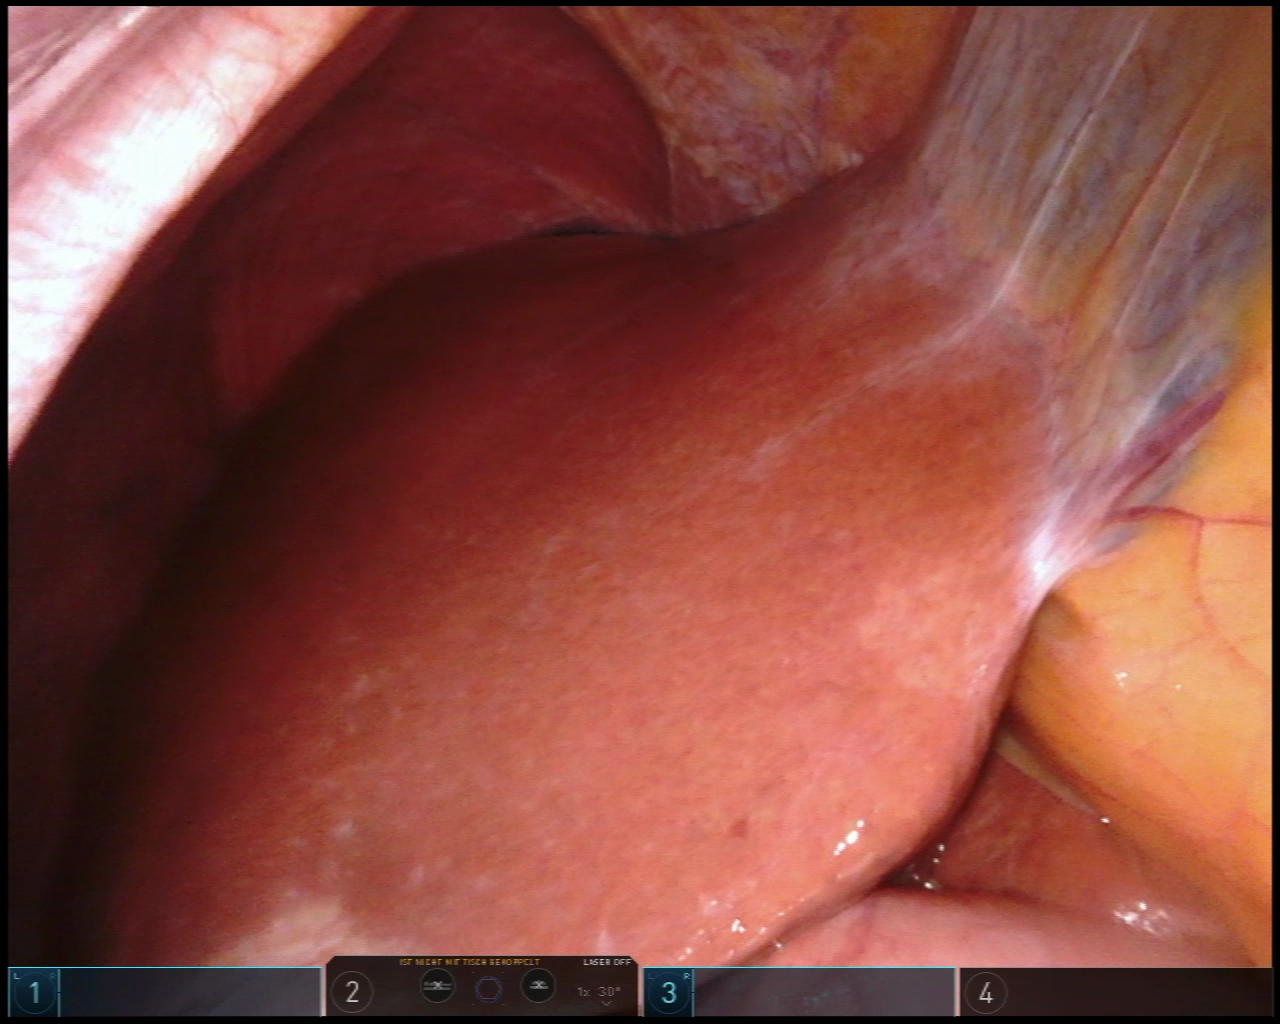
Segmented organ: liver
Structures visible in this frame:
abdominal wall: yes
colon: no
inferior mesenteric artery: no
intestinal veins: no
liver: yes
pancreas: no
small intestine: no
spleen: no
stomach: yes
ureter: no
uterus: no
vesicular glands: no